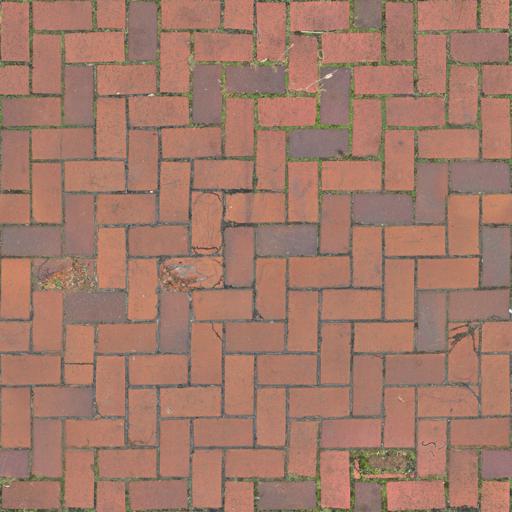
Tags: herringbone orange paving stones